Field crop: maize
Growth stage: 2
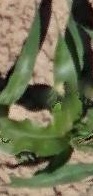
Species: maize